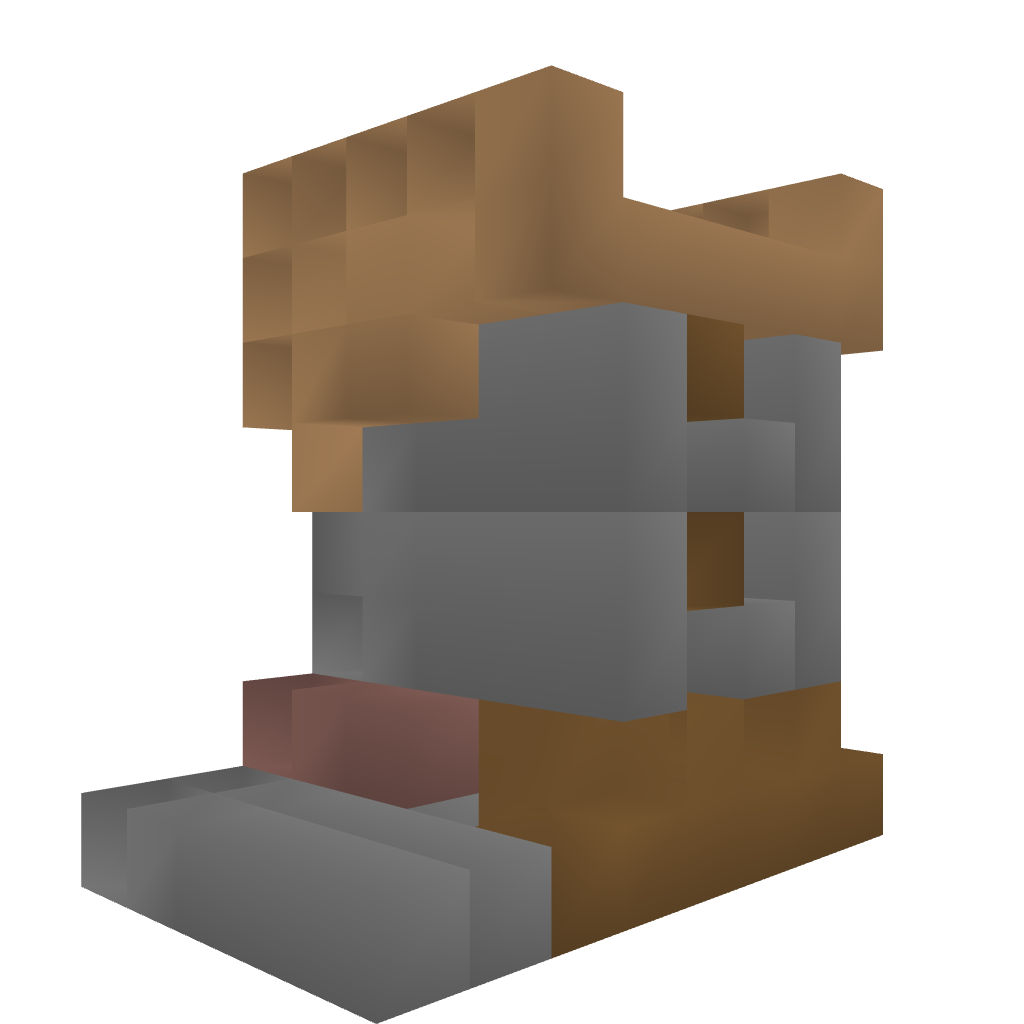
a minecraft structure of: Wall: Segment bad low quality